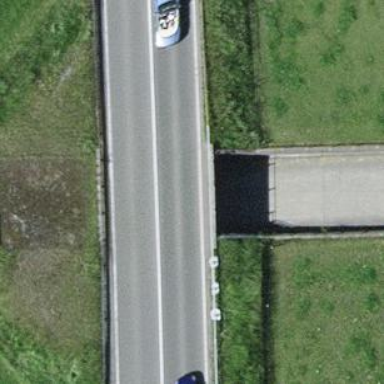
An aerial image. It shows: Service road that goes through tunnel. Mostly used by agricultural vehicles like tractors.